Question: I have an Excel macro that has an Oracle database connection. When I call the macro, it fills out user name and password but not service name. User has to enter service name manually every time.
How can I specify it in the connection string?
'''
CN.ODBCConnection.Connection = _
"ODBC;DRIVER={Oracle in OraClient11g_home2};" & _
"UID=" & inputUser & ";PWD=" & inputPassword & ";" & _
"HOST=" & inputHost & ";PORT=1521;DB=" & inputHost & ";" & _
"DefaultIsolationLevel=READUNCOMMITTED"
'''

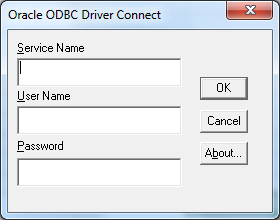
Answer: Found it. It's
New connection string:
'''
CN.ODBCConnection.Connection = _
"ODBC;DRIVER={Oracle in OraClient11g_home2};" & _
"DBQ=" & inputHost & ";UID=" & inputUser & ";PWD=" & inputPassword & ";" & _
"HOST=" & inputHost & ";PORT=1521;DB=" & inputHost & ";" & _
"DefaultIsolationLevel=READUNCOMMITTED"
'''